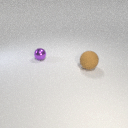
small purple metal sphere behind large brown rubber sphere